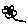
Label: flower